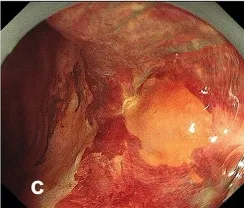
(C) Lesion observed after iodine spraying.
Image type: endoscopy (gi_endoscopy)